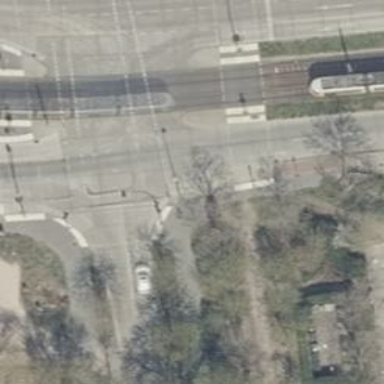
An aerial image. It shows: Crossing with traffic signals and central island.